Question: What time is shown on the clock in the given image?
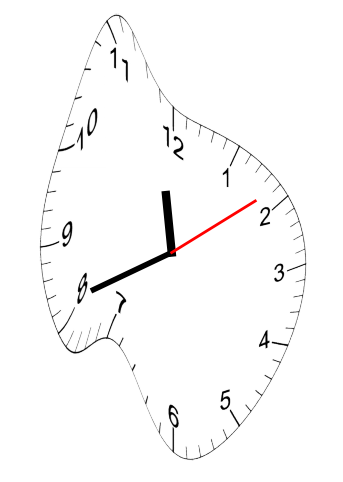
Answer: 11:41:09